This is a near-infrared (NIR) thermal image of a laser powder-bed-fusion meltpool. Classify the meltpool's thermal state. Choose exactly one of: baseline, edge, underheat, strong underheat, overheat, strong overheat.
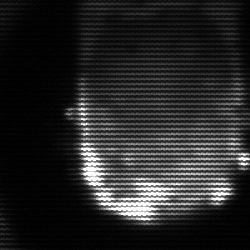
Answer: baseline